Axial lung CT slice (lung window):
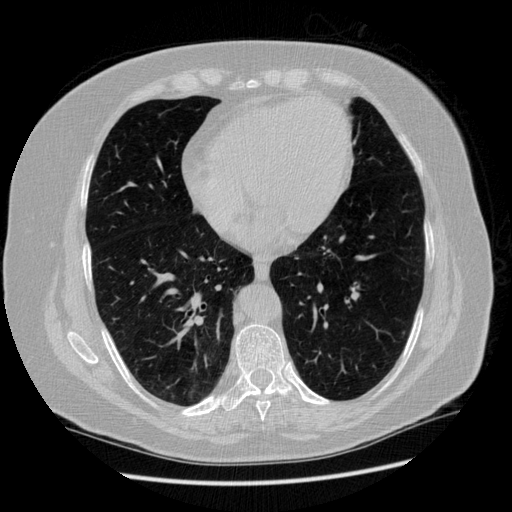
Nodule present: no